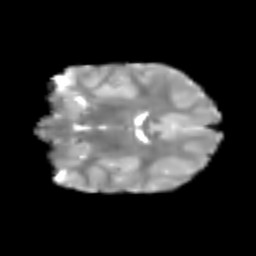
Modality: T2w
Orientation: coronal
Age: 7
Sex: male
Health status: healthy